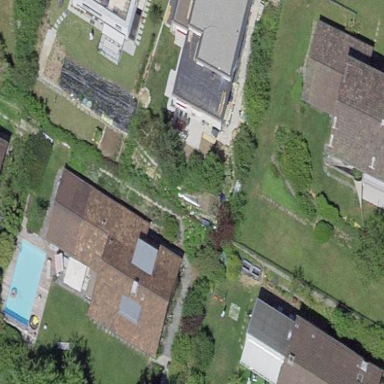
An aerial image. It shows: Residential building.